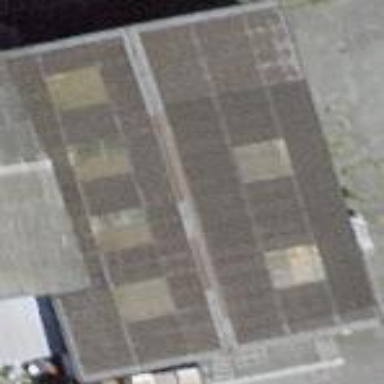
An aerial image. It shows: Warehouse building.